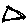
Label: triangle